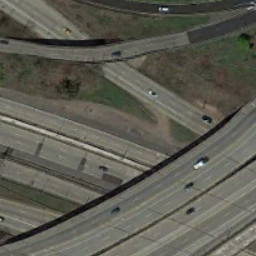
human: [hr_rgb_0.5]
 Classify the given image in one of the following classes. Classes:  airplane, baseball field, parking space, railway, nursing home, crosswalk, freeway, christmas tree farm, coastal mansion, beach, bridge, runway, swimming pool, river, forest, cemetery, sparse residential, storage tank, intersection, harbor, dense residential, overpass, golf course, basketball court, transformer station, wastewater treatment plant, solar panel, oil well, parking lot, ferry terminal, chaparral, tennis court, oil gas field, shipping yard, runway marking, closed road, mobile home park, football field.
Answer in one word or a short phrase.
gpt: overpass